Field crop: maize
Growth stage: 2
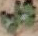
Species: chenopodium